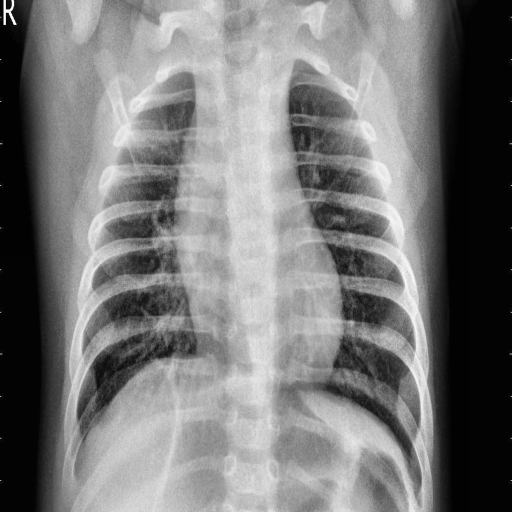
Finding: PNEUMONIA